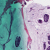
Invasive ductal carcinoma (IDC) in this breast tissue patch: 1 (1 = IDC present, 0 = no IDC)